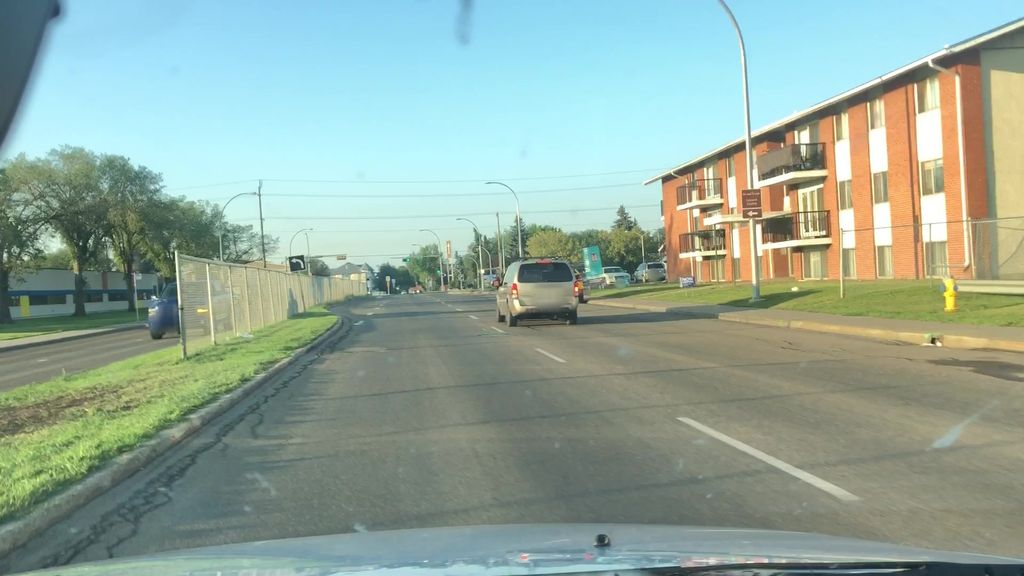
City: edmonton